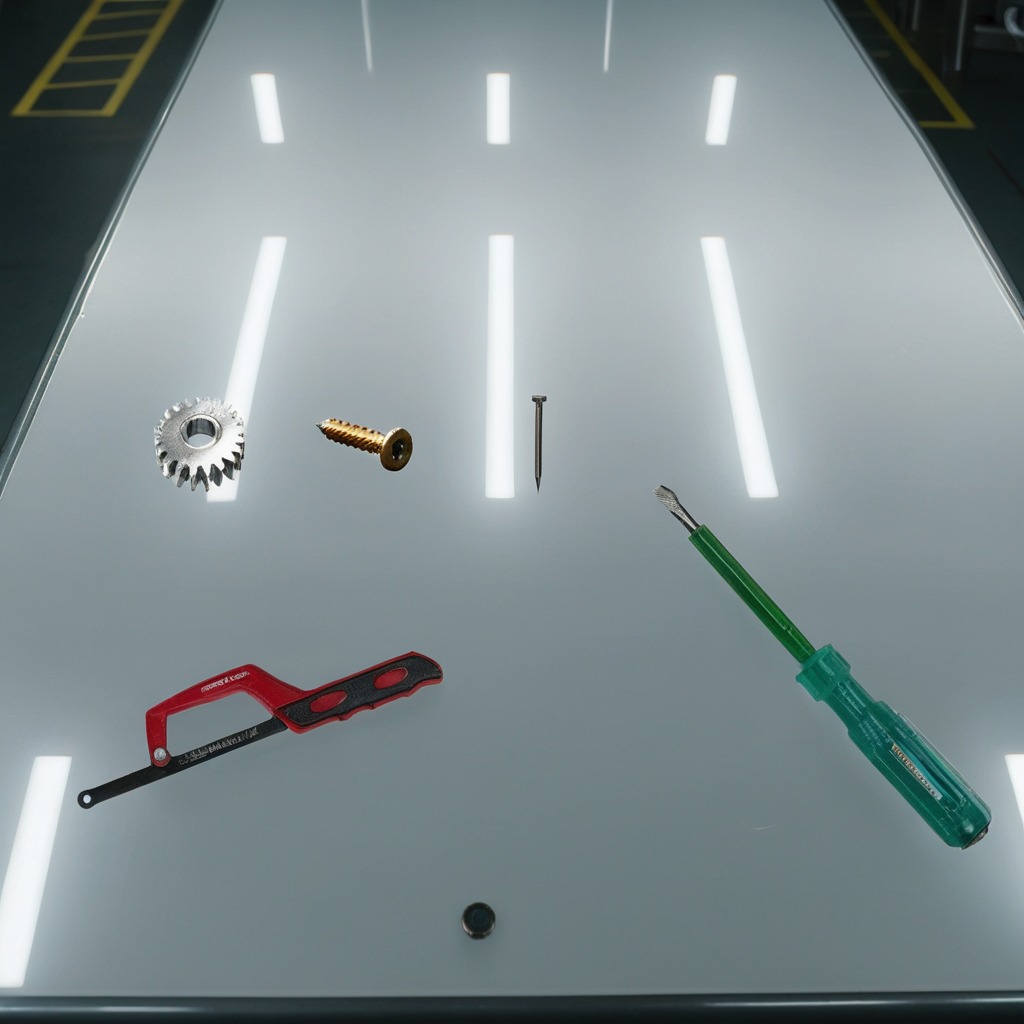
A steel gear with teeth, a metal machine screw, an iron nail, a handheld metal saw, and a screwdriver are lying on a high-gloss table in a ship maintenance bay industrial lighting.